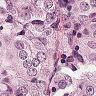
Metastatic tissue present: yes